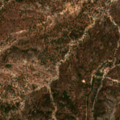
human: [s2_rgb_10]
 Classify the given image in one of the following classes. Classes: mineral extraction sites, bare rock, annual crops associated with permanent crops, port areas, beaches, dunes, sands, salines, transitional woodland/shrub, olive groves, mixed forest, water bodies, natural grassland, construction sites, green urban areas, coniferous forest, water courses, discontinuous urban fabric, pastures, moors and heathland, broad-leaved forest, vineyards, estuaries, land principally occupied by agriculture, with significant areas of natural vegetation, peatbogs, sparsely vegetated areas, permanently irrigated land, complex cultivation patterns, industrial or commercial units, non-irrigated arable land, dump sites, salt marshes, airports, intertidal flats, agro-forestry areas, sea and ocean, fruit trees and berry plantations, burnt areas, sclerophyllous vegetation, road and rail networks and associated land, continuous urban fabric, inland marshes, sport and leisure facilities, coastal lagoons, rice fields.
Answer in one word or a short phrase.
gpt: agro-forestry areas, broad-leaved forest, transitional woodland/shrub